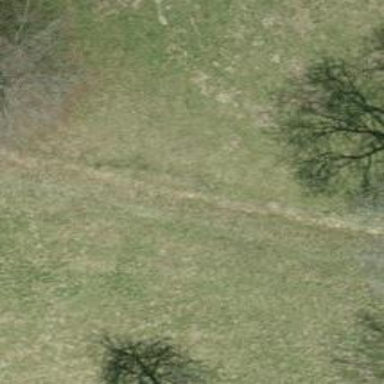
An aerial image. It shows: Track with very rough surface.